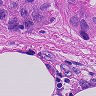
Metastatic tissue present: yes